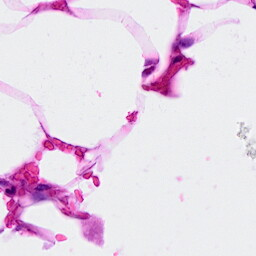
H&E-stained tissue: Breast